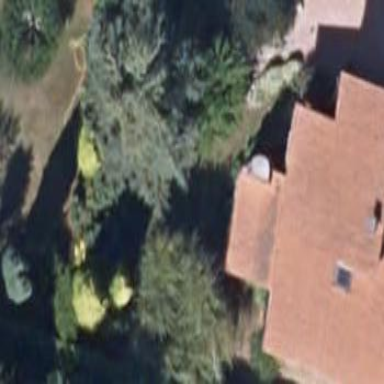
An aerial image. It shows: Simple house.